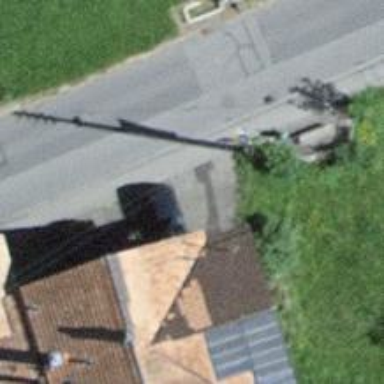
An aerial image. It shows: Post box.